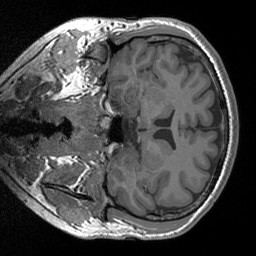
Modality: T1w
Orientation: coronal
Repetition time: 2 s
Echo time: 0.00252 s